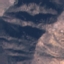
Land use / land cover class: HerbaceousVegetation